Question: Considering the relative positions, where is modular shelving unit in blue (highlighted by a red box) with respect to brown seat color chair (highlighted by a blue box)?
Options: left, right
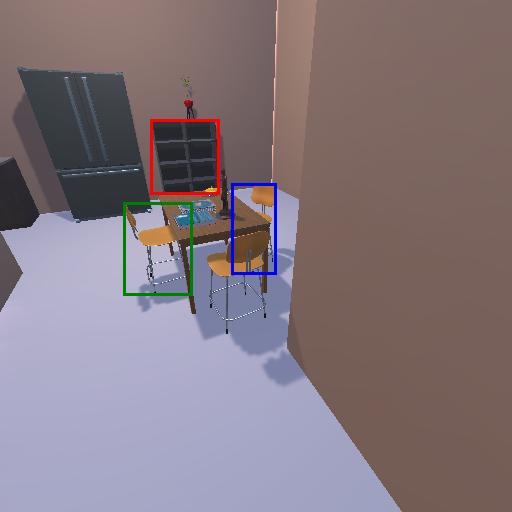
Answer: left